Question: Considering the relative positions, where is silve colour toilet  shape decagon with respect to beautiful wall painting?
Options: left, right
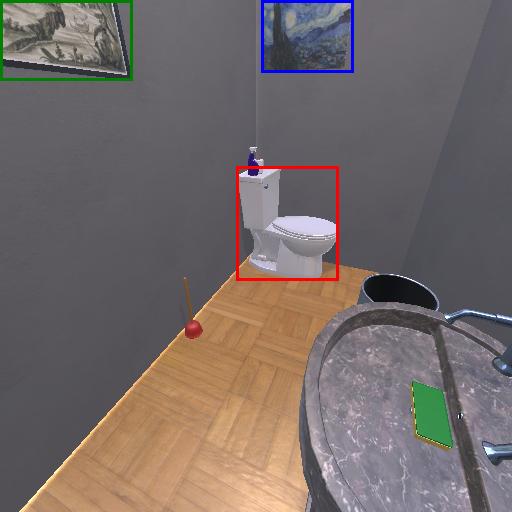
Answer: left